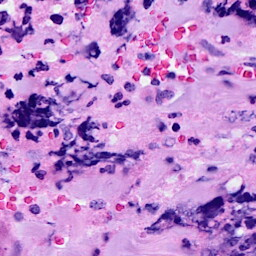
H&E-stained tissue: Breast